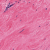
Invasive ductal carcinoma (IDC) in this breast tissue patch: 0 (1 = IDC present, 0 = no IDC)